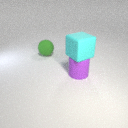
large cyan rubber cube above large purple rubber cylinder